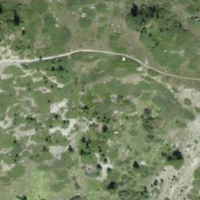
EUNIS habitat code: 26
Species observed at this site:
Gypaetus barbatus
Buteo buteo